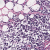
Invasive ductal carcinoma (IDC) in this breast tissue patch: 1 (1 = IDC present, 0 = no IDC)